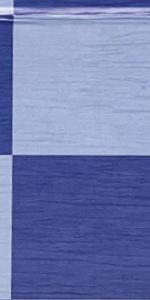
Label: Empty